Question: I'm trying to convert a shapefile to GeoJSON and then to TopoJSON as described in <URL>. Somewhere along the chain, something gets corrupted and my resulting image looks like below:

My workflow is as follows:
1. Download shapefile from: http://vcgi.vermont.gov/warehouse/search_tools - I am working with the Master Town Boundary data, specifically, the "Boundary_BNDHASH_region_towns.shp" file.
2. Convert shapefile to GeoJSON ogr2ogr -f GeoJSON vt_towns.json Boundary_BNDHASH_region_towns.shp
3. Convert GeoJSON to TopoJSON topojson -p TOWNNAME -p CNTY -o vt.json vt_towns.json
4. Plug into basic template with some minor modifications to Mike Bostock's example <!DOCTYPE html>
<meta charset="utf-8">
<style>
/* CSS goes here. */
</style>
<body>
<script src="http://d3js.org/d3.v3.min.js"></script>
<script src="http://d3js.org/topojson.v1.min.js"></script>
<script>
var width = 960,
height = 1160;
var svg = d3.select("body").append("svg")
.attr("width", width)
.attr("height", height);
var projection = d3.geo.transverseMercator()
.rotate([72.57, -44.20])
.translate([175,185])
.scale([100]);
// Define path generator
var path = d3.geo.path()
.projection(projection);
d3.json("vt.json", function(error, vt) {
var vermont = topojson.feature(vt, vt.objects.vt_towns);
svg.append("path")
.datum(vermont)
.attr("d", path);
});
</script>
This is not my first d3 map (it's my second!) but I am very much at a loss as to what is going wrong. My best guess is that it has something to do with the unzipped dataset containing many shapefiles and their accompanying files.
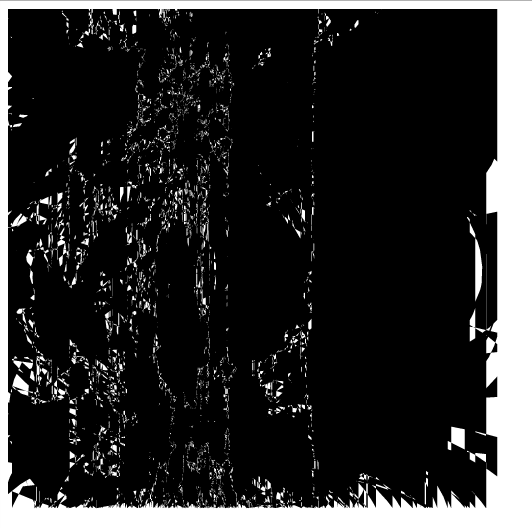
Answer: It seems that your file uses the gridded coordinate system, use the option '-t_srs EPSG:4326' to get latitude and longitude:
'''
ogr2ogr -f GeoJSON -t_srs EPSG:4326 vt_towns.json Boundary_BNDHASH_region_towns.shp
'''
And then continue with your workflow.